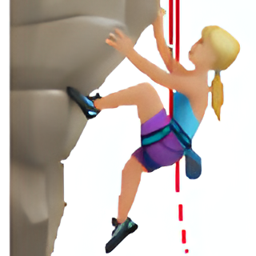
Name: woman climbing medium light skin tone
Emoji: 🧗🏼‍♀️
Group: People & Body
Sub-group: person-activity